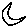
Label: moon